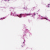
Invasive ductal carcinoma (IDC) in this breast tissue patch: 0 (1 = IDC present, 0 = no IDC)